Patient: sex F, age 54
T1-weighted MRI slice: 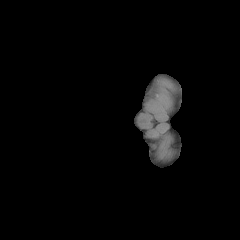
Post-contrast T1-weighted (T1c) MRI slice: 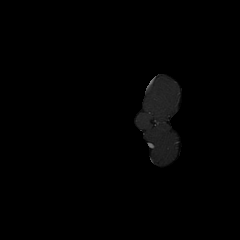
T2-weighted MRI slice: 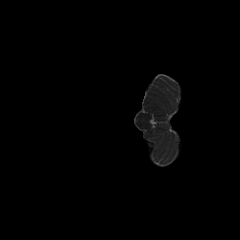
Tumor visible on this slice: no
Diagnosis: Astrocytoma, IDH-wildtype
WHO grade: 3